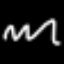
Label: squiggle